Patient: sex F, age 59
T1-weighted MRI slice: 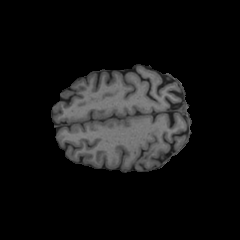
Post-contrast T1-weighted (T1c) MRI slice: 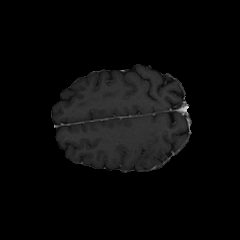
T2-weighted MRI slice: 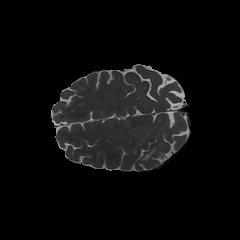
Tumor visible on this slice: yes
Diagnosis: Glioblastoma, IDH-wildtype
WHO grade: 4